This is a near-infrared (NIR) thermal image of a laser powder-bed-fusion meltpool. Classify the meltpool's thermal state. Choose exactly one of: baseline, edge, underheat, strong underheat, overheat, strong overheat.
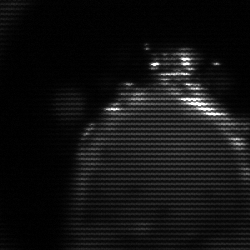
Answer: edge